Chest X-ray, AP view. Patient: 19 years old, sex M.
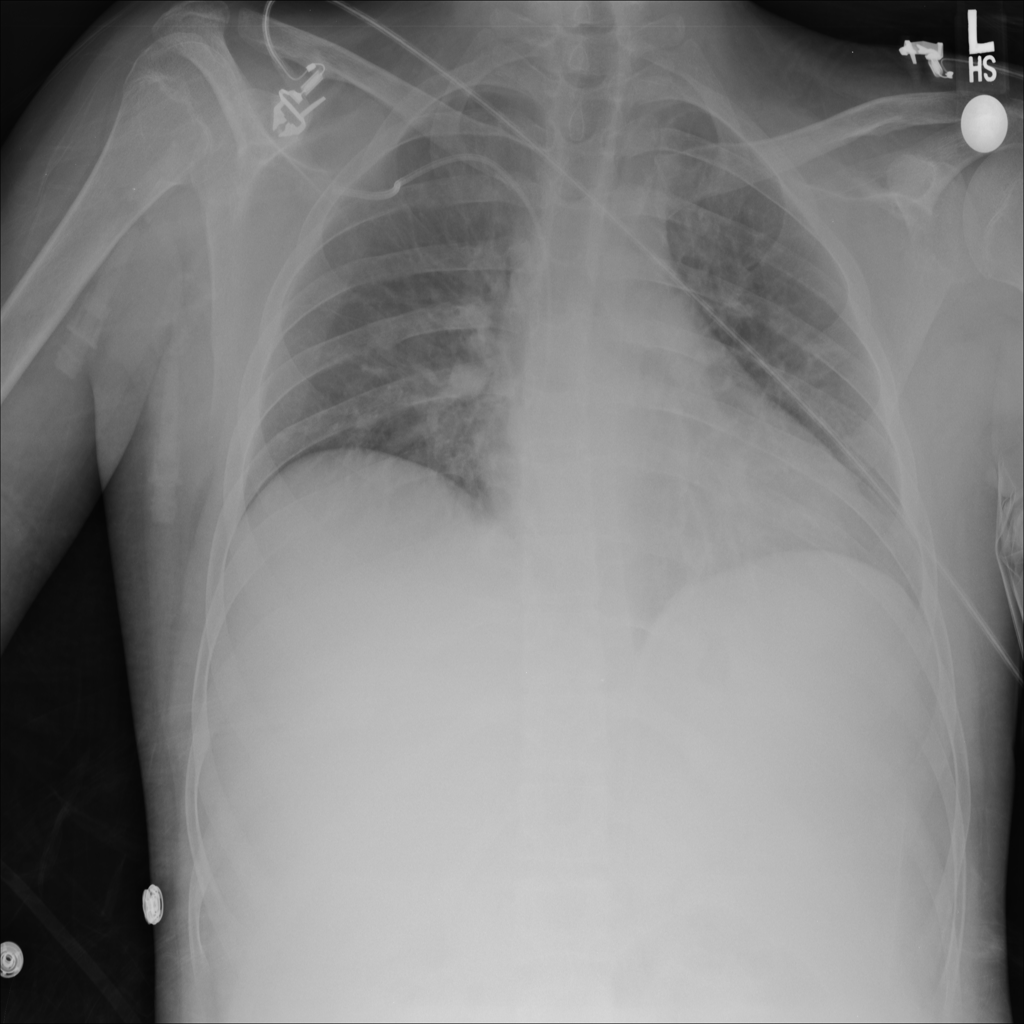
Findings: No Finding